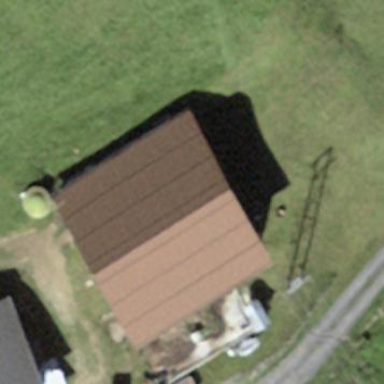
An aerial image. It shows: Cowshed building.